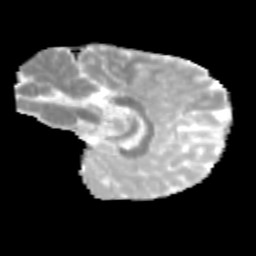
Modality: MD
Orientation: sagittal
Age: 11
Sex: male
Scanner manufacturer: siemens
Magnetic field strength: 3 T
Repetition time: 3.8 s
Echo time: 0.07 s